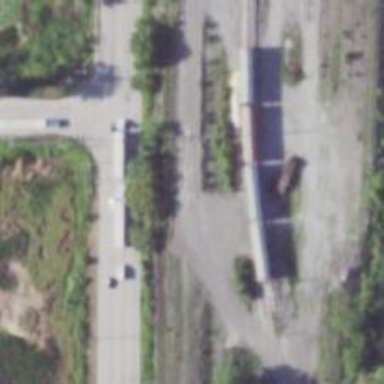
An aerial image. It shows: Abandoned railway.